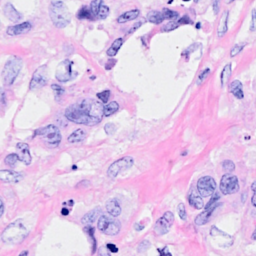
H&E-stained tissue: Breast